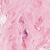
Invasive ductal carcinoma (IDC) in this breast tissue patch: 0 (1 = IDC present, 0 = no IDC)